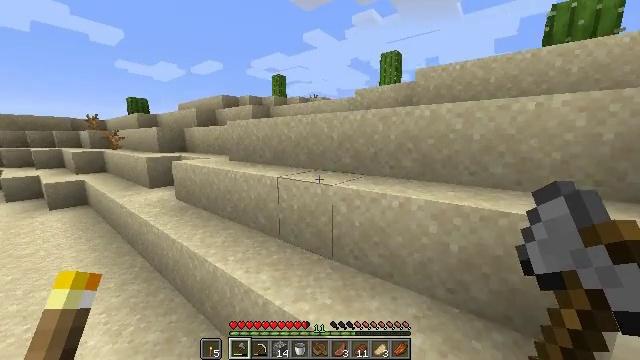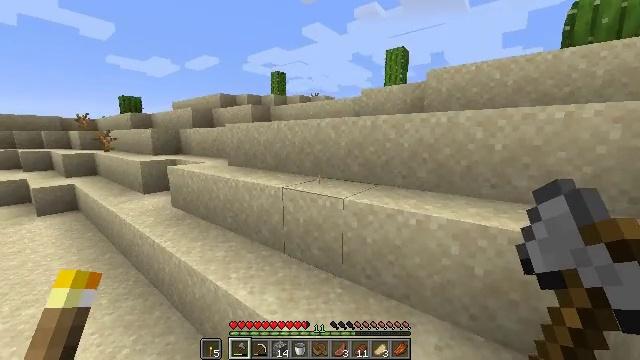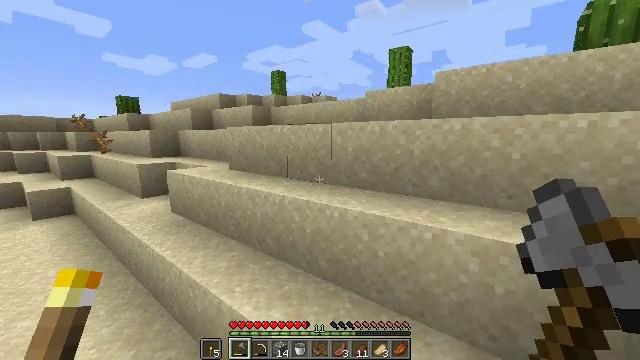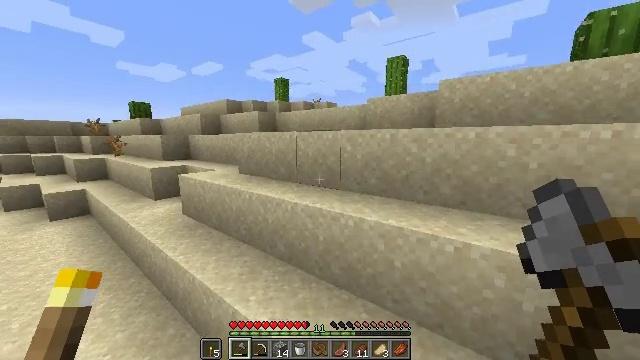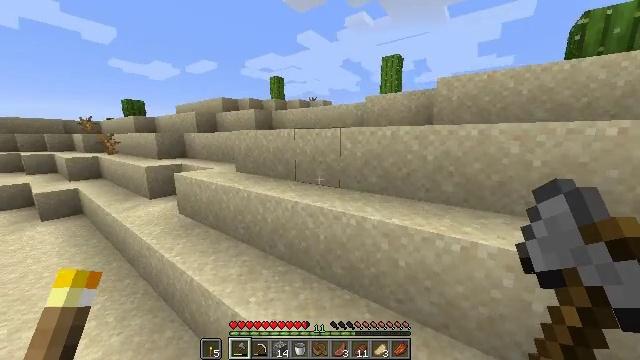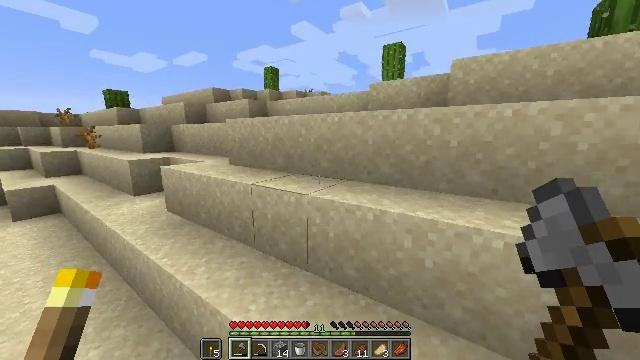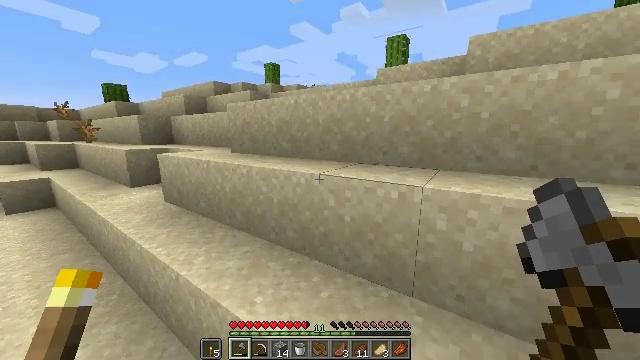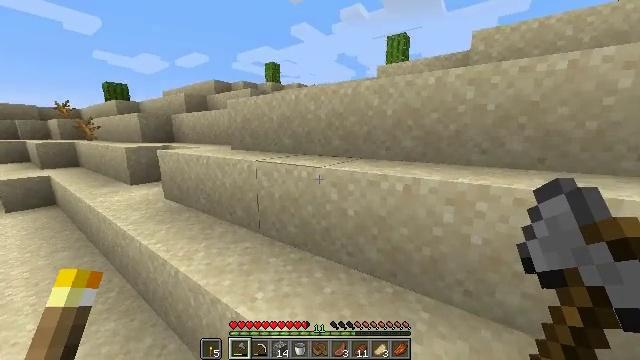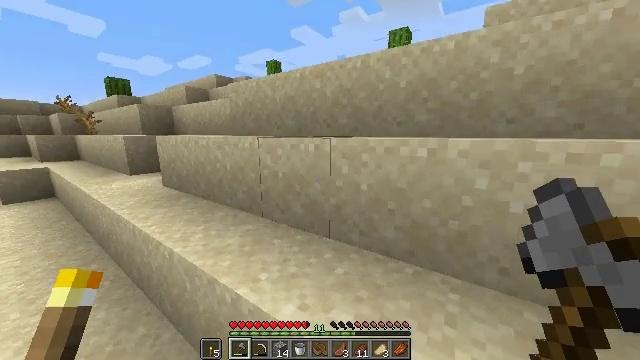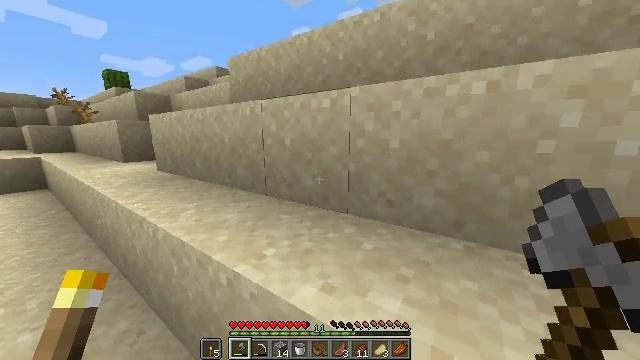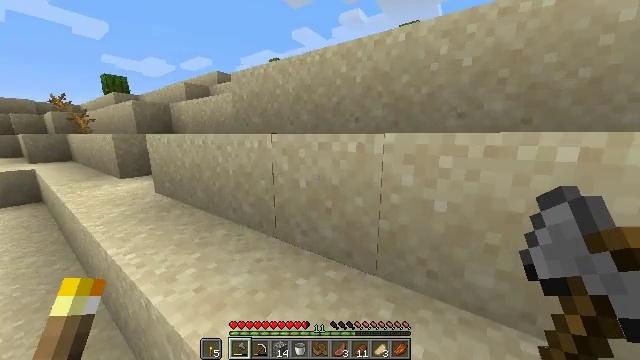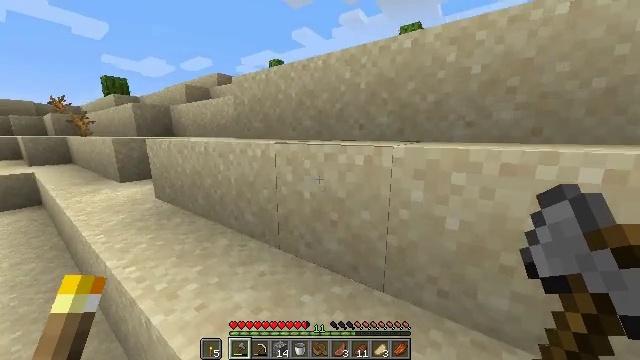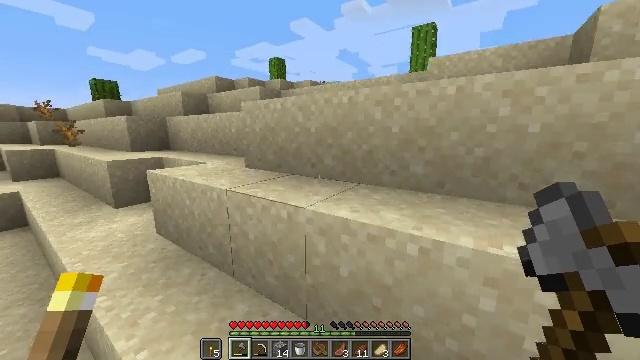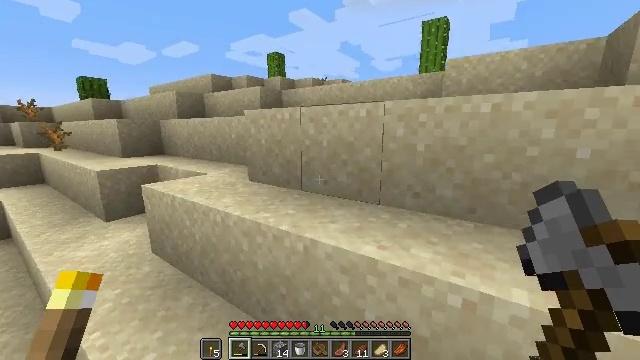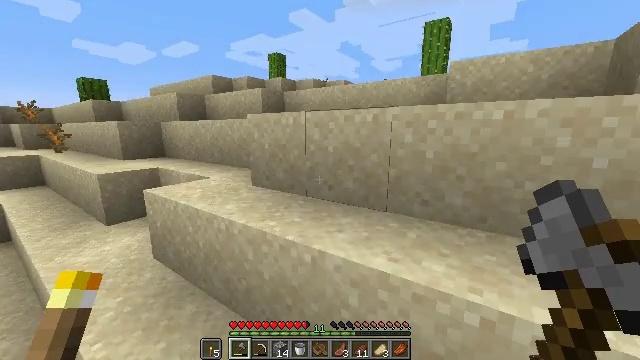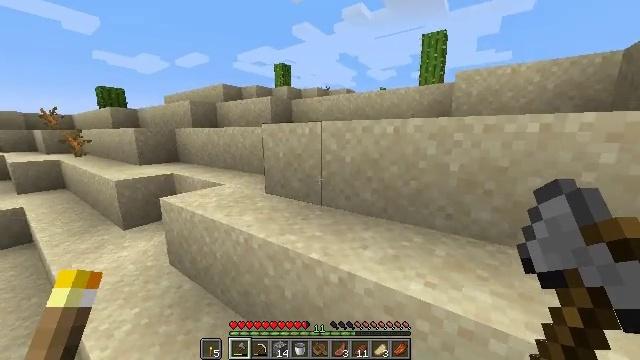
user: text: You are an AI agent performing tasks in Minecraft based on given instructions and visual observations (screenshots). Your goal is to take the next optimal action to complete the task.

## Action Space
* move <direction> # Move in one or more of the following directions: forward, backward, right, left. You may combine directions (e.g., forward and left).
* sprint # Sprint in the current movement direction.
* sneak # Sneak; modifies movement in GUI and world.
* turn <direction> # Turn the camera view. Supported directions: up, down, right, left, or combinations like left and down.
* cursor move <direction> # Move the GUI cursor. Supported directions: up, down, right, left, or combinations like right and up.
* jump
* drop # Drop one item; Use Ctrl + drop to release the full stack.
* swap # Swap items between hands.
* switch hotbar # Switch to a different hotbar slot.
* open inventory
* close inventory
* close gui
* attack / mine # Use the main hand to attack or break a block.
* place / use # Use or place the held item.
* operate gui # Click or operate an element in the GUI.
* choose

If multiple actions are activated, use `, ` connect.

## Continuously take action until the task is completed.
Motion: motion action
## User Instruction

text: Left click to mine the dead bush.
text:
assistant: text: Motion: move forward, sprint, jump
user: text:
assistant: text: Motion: move forward, sprint, jump
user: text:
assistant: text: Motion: move forward, sprint, jump
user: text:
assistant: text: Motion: move forward, sprint, turn right, jump
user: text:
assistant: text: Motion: move forward, sprint, turn right, jump
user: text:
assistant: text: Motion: move forward, sprint, jump
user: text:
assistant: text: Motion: move forward, sprint, jump
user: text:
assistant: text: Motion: move forward, sprint, jump
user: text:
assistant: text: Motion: move forward, sprint, jump
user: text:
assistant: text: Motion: move forward, sprint, jump
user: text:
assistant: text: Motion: move forward, sprint, jump
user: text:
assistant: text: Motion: move forward, sprint, jump
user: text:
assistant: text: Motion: move forward, sprint, jump
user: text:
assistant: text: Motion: move forward, sprint, jump
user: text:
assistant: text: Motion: move forward, sprint, jump
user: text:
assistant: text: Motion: move forward, sprint, jump
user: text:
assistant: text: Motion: move forward, sprint, jump
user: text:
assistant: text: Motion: move forward, sprint, jump
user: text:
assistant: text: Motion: move forward, sprint, jump
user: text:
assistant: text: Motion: move forward, sprint, jump
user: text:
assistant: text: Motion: move forward, sprint, jump
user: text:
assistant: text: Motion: move forward, sprint, jump
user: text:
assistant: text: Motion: move forward, sprint, jump
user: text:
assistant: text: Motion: move forward, sprint, jump
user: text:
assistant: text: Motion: move forward, sprint, jump
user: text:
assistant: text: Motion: move forward, sprint, jump
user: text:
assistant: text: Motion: move forward, sprint, jump
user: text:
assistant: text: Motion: move forward, sprint, jump
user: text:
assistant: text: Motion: move forward, sprint, jump
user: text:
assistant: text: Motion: move forward, sprint, jump